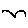
Label: bird